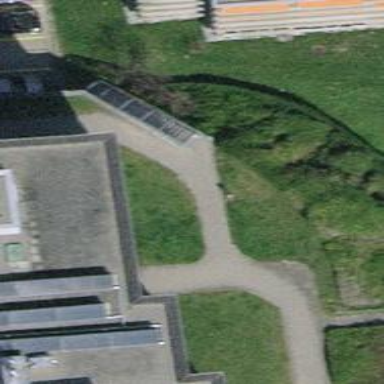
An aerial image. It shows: Path made of paving stones.